Question: I think this funny but i dont know where iam stuck.
Iam trying to create a table in PDF document by using itextsharp and successfully its creating the table as you can see the image

Below is the code iam using to generate PDF.
'''
private static void TestPDF()
{
Document document = new Document(iTextSharp.text.PageSize.A4, 60, 60, 10, 0);
try
{
PdfWriter writer = PdfWriter.GetInstance(document, new FileStream(@"C:\PdfUpload" + "testFile" + ".pdf", FileMode.Create));
document.Open();
PdfPTable table = new PdfPTable(new float[] { 4, 16, 4, 10, 4, 10, 4, 10, 10, 10, 4, 10, 10, 7, 6, 8 });
table.TotalWidth = 580;
//table.WidthPercentage = 120;
PdfPCell cell = null;
modifycell(cell, "", ref table, 2, 0);
modifycell(cell, "Formative Asssessment", ref table, 8, 0);
modifycell(cell, "Summetive Assessment", ref table, 3, 0);
modifycell(cell, "Final Result", ref table, 3, 0);
modifycell(cell, "Year", ref table, 0, 2);
modifycell(cell, "Module Name", ref table, 0, 2);
modifycell(cell, "Digital Assessment", ref table, 2, 0);
modifycell(cell, "Group work", ref table, 2, 0);
modifycell(cell, "Assignment", ref table, 2, 0);
modifycell(cell, "Subtotal", ref table, 2, 0);
modifycell(cell, "Examanation", ref table, 3, 0);
modifycell(cell, "Final (100%)", ref table, 0, 2);
modifycell(cell, "Symbol", ref table, 0, 2);
modifycell(cell, "Status (Pass/Fail)", ref table, 0, 2);
modifycell(cell, "%", ref table, 0, 0);
modifycell(cell, "Weighted Controbution (20%)", ref table, 0, 0);
modifycell(cell, "%", ref table, 0, 0);
modifycell(cell, "Weighted Controbution (10%)", ref table, 0, 0);
modifycell(cell, "%", ref table, 0, 0);
modifycell(cell, "Weighted Controbution (30%)", ref table, 0, 0);
modifycell(cell, "Weighted Controbution (60%)", ref table, 0, 0);
modifycell(cell, "Subminimum achieved", ref table, 0, 0);
modifycell(cell, "%", ref table, 0, 0);
modifycell(cell, "Weighted Controbution (40%)", ref table, 0, 0);
modifycell(cell, "Subminimum achieved", ref table, 0, 0);
table.WriteSelectedRows(0, -1, 8, 700, writer.DirectContent);
document.Add(table);
document.Close();
}
catch (Exception oException) { string sMessage = oException.ToString(); }
}
private static void modifycell(PdfPCell cell, string str, ref PdfPTable table, int Colspan = 0, int RowSpan = 0,
int Width = 0)
{
BaseFont bf = BaseFont.CreateFont(BaseFont.HELVETICA, BaseFont.CP1252, BaseFont.EMBEDDED);
Font font = new Font(bf, 6);
cell = new PdfPCell(new Phrase(str, font));
if (RowSpan > 0)
cell.Rowspan = RowSpan;
if (Colspan > 0)
cell.Colspan = Colspan;
if (Width > 0)
cell.Width = Width;
cell.HorizontalAlignment = Element.ALIGN_CENTER;
cell.VerticalAlignment = Element.ALIGN_MIDDLE;
cell.BackgroundColor = new iTextSharp.text.BaseColor(220, 220, 220);
cell.Border = 1;
cell.BorderColorLeft = BaseColor.BLACK;
cell.BorderWidthLeft = .5f;
cell.BorderColorRight = BaseColor.BLACK;
cell.BorderWidthRight = .5f;
cell.BorderColorBottom = BaseColor.BLACK;
cell.BorderWidthBottom = .5f;
table.AddCell(cell);
}
'''
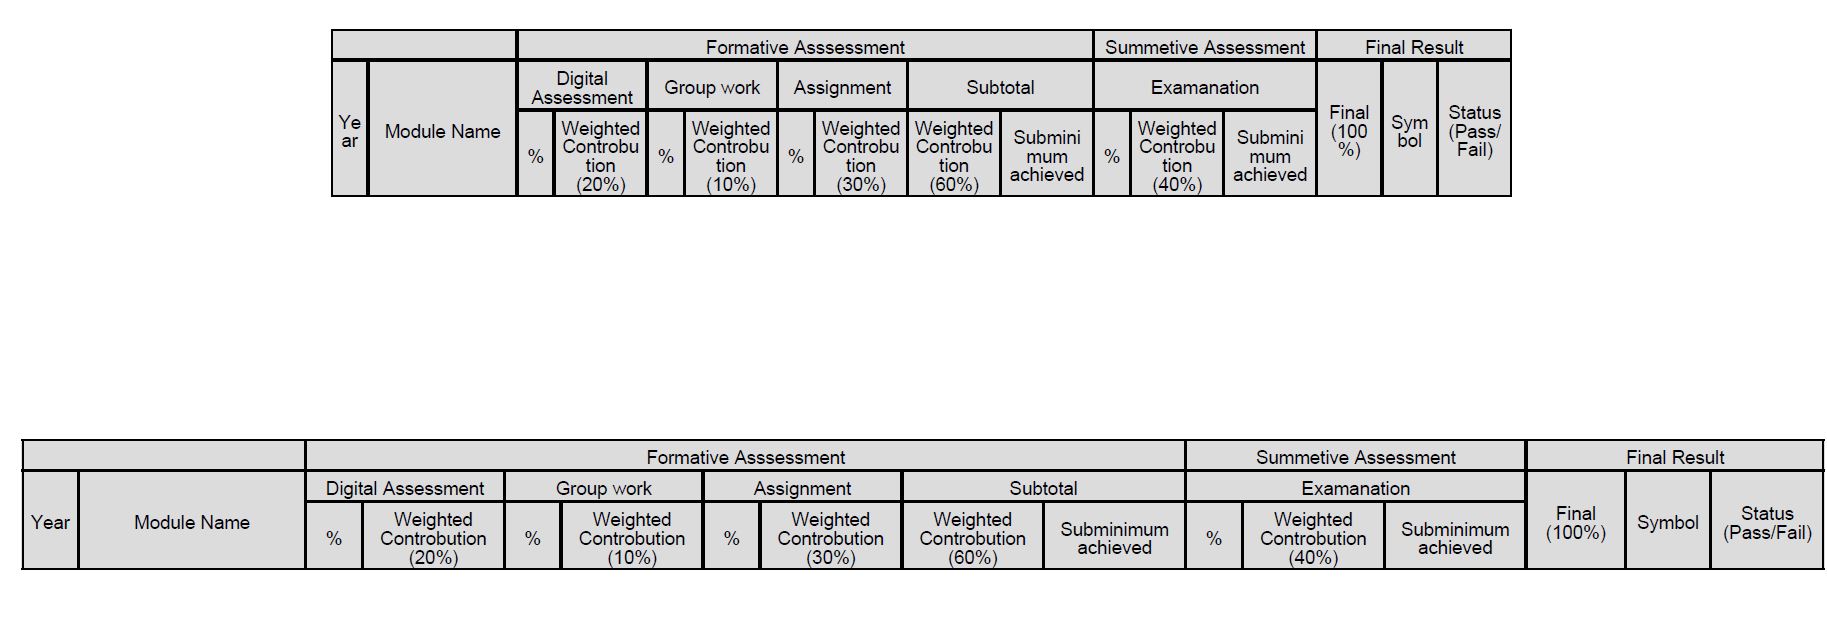
Answer: Why do you add the table twice?
You add it once at absolute positions with this line:
'''
table.WriteSelectedRows(0, -1, 8, 700, writer.DirectContent);
'''
Then you add it a second time with this line:
'''
document.Add(table);
'''
It shouldn't surprise you that the table is added twice. Make up your mind, and remove one of those lines.